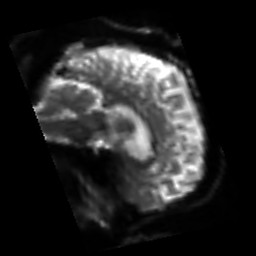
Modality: sbref
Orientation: sagittal
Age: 78
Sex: male
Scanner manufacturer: siemens
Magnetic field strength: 3 T
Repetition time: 3.2 s
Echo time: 0.081 s